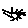
Label: sun